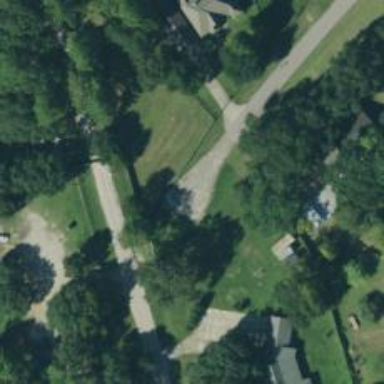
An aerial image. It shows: Turning circle on the road.